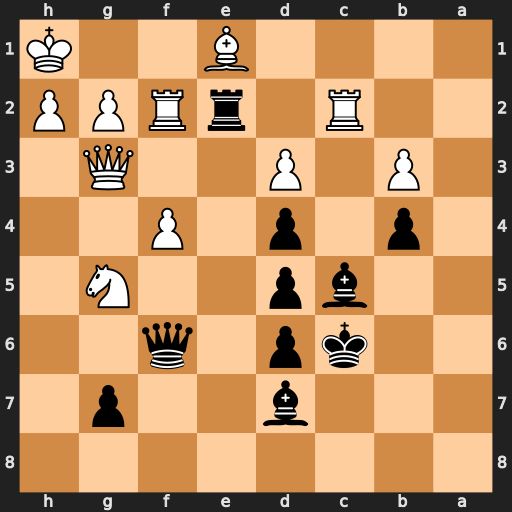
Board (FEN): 8/3b2p1/2kp1q2/2bp2N1/1p1p1P2/1P1P2Q1/2R1rRPP/4B2K
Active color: b
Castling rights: -
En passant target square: -
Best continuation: Rxe1+ Rf1 Rxf1#